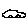
Label: car